Platform: macOS
Application: Arc Browser
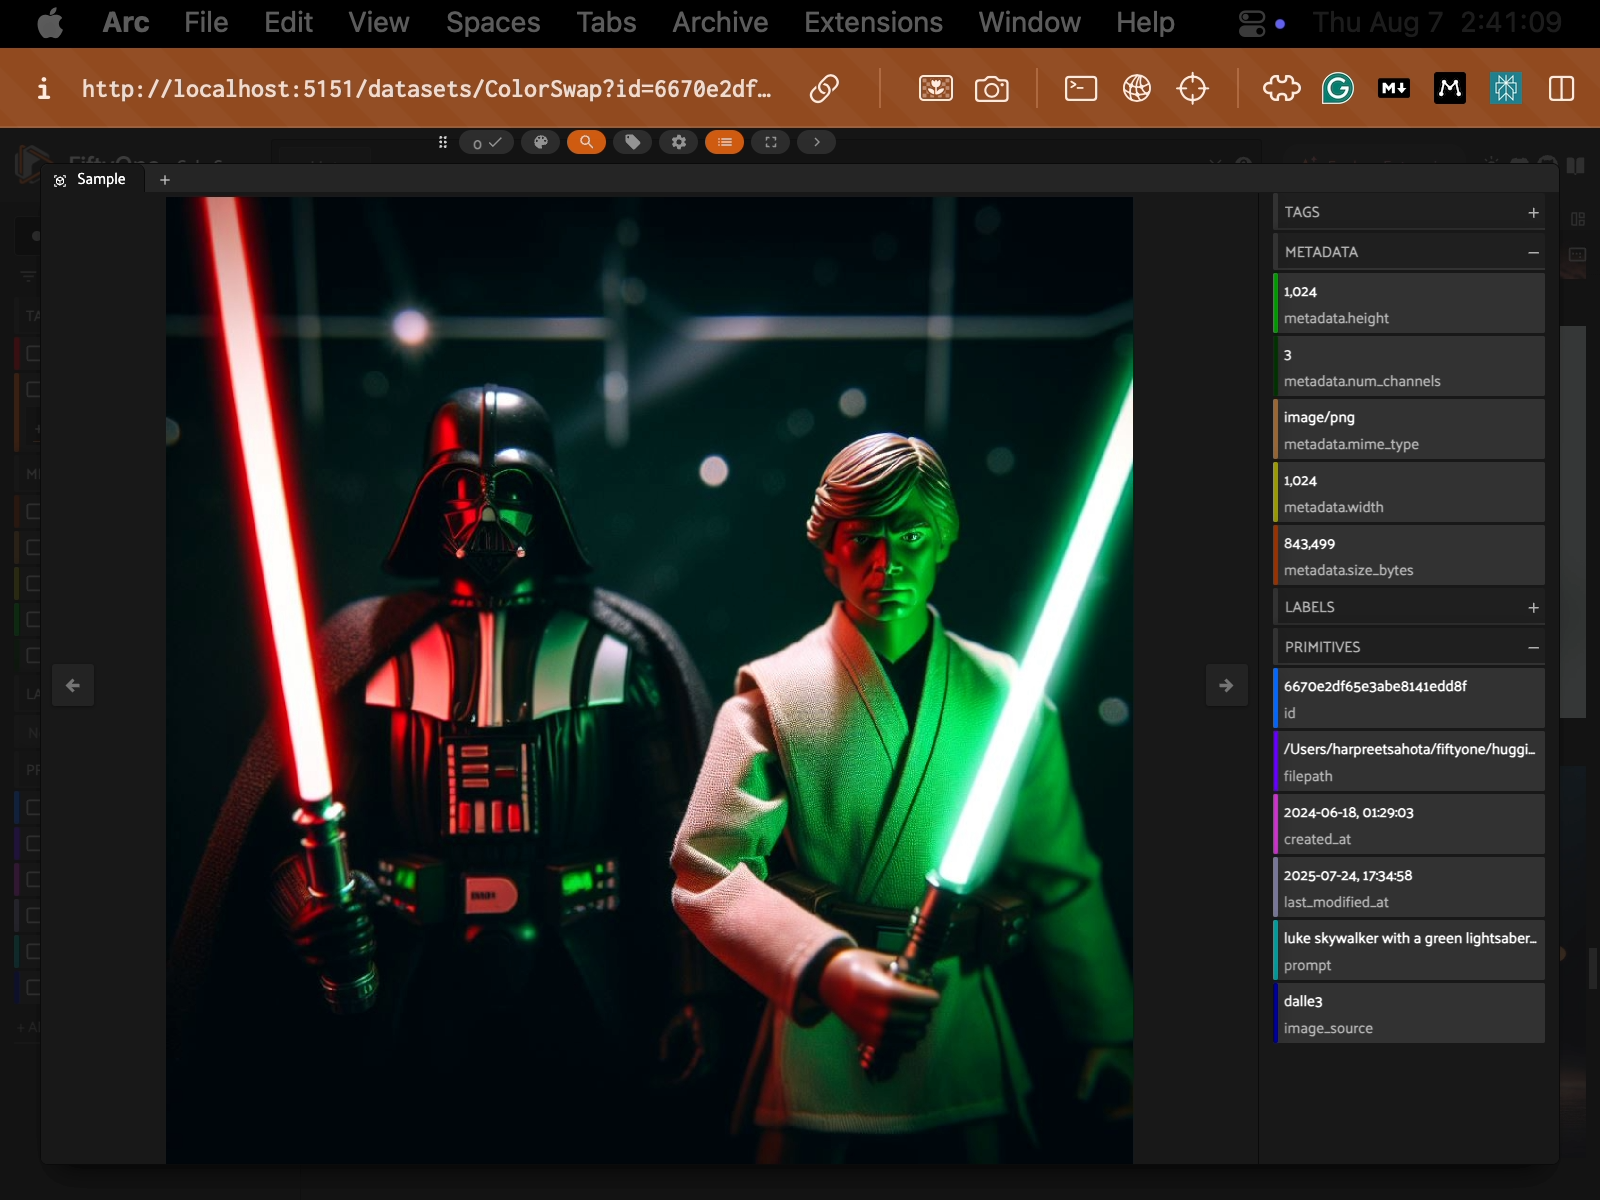
task_description: Enter full screen mode
action_type: click
element_info: Icon
steps_since_start: 1